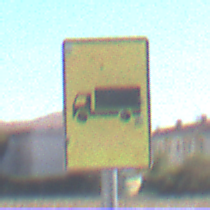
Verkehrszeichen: KFZZulaessigeGesamtmasse3Komma5TOhnePfeilsymbol
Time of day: MorningAfternoon
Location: Outdoor (Suburban)
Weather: PartlyCloudy
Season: NotSpecified
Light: Natural